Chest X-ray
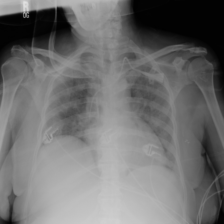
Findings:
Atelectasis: negative
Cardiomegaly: negative
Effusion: positive
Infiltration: positive
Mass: negative
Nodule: negative
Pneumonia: negative
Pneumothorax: negative
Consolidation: negative
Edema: negative
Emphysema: negative
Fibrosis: negative
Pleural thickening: negative
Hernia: negative